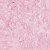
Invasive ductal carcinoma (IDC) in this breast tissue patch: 0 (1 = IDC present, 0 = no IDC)